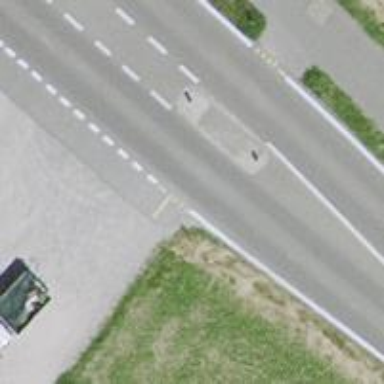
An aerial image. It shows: Zebra crossing on the road.